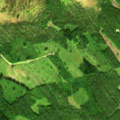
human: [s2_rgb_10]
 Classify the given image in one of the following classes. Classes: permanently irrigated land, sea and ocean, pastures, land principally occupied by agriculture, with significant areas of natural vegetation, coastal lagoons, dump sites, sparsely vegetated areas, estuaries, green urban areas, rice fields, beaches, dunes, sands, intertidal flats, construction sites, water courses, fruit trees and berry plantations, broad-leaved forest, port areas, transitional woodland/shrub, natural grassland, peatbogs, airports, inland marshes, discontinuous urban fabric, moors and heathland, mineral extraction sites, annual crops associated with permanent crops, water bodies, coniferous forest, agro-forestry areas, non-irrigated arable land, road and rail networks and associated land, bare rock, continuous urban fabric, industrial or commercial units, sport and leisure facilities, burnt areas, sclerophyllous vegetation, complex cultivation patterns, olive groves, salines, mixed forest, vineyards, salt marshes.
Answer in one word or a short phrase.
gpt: coniferous forest, mixed forest, transitional woodland/shrub, peatbogs